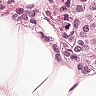
Metastatic tissue present: yes